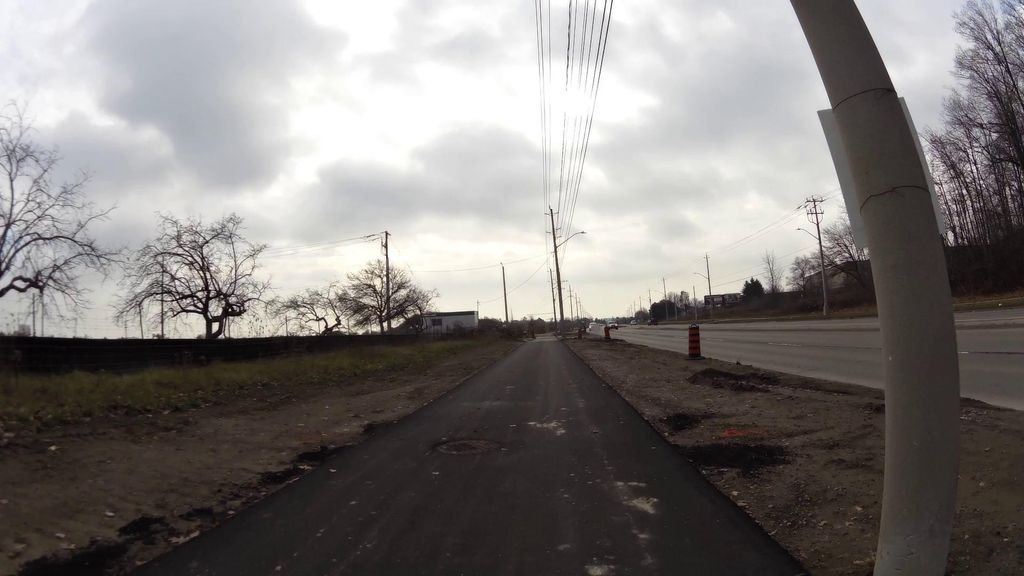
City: kitchener-waterloo